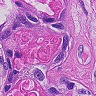
Metastatic tissue present: yes